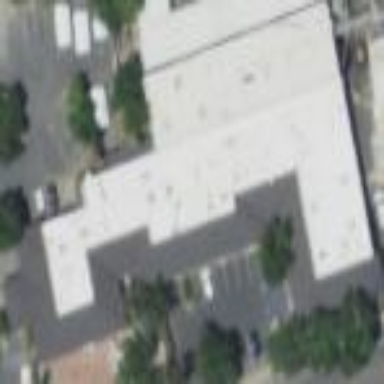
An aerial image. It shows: Commercial building.